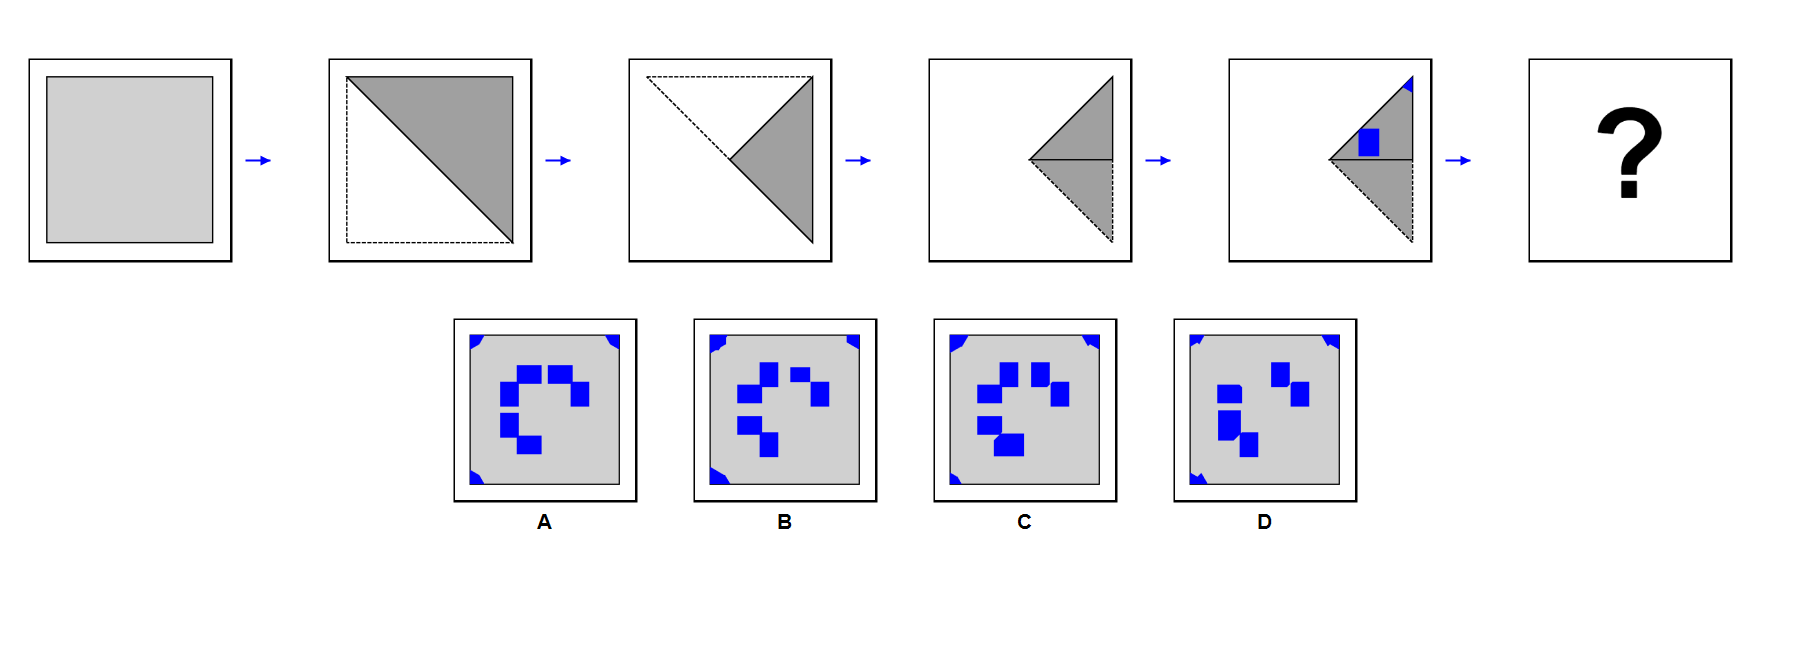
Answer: A